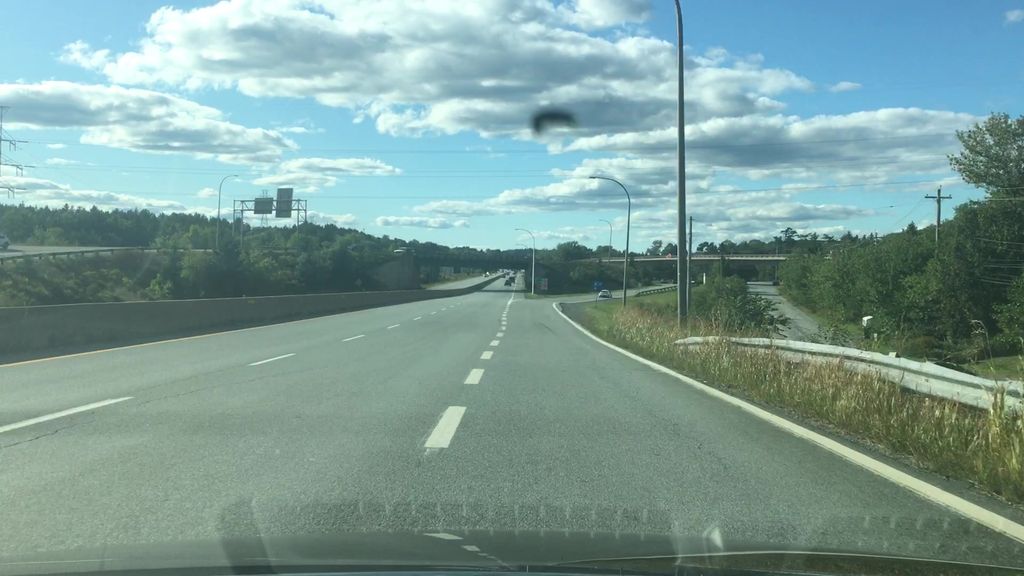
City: halifax